Question: I've been on here before asking about writing code to get Magento to generate a random coupon code for a new e-mail subscriber - <URL>
This code worked perfectly and to those who helped I am eternally grateful. I am now looking for a way to delete these coupons as they expire in a bulk fashion because deleting them individually through the Magento admin is a huge pain. As you can see from the picture below, in the span of a couple of days we generated over 300 coupons (all now expired).

Would modifying the create coupon code detailed in the link (from my original question) above work? Something like:
'''
$model = Mage::getModel('salesrule/rule')
$model->getName('New newsletter subscriber discount');
$model->getToDate(date('Y-m-d'));
$model->delete();
'''
Or am I totally barking up the wrong tree here?
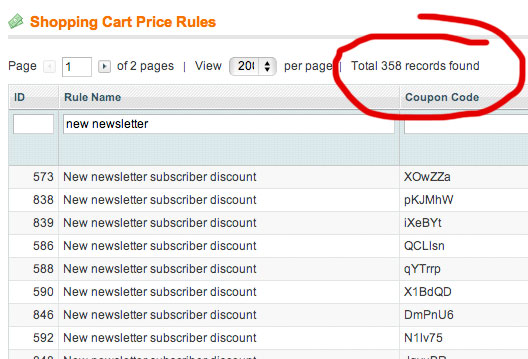
Answer: Sorry to answer my own question but almost as soon as I posted, I was able to figure it out. So in case anyone else has a question like mine:
'''
ini_set('auto_detect_line_endings', true);
// Requires Mage
require_once('../../app/Mage.php');
//Initializes Mage
Mage::app('default');
deleteCoupon();
function deleteCoupon() {
$collection = Mage::getModel('salesrule/rule')->getCollection()->load();
foreach($collection as $model) {
// Delete all new newsletter sub coupons
if ($model->getName() == 'New newsletter subscriber discount') {
// Delete all coupons expiring today
if ($model->getToDate() == date('Y-m-d')) {
$model->delete();
echo "Deleted <br />";
} else {
echo "No coupons found! <br />";
}
}
}
'''